Question:
Above is the screenshot of the site in development...
We have a DropdownList control and on its SelectedIndexChanged it postbacks, and we then change the site culture and it then loads the respective resources files.
'''
<asp:DropDownList ID="ddlLanguage" runat="server" CssClass="select-language" AutoPostBack="true">
<asp:ListItem Value="en-US" Text="English" title="/images/Flag_USA.gif"></asp:ListItem>
<asp:ListItem Value="it-IT" Text="Italiano" title="/images/Flag_Italian.gif"></asp:ListItem>
<asp:ListItem Value="fr-FR" Text="Francaise" title="/images/Flag_French.gif"></asp:ListItem>
</asp:DropDownList>
'''
'''
using System;
using System.Web;
using System.Threading;
using System.Globalization;
public class languagebase : System.Web.UI.Page
{
protected override void InitializeCulture()
{
try
{
string LanguageCode = Request["ctl00$ucMenu$ddlLanguage"]; // Language Drop Down Control in Front End
if (!LanguageCode.IsNullOrEmpty())
{
setCulture(LanguageCode); // Set Culture language from drop down
Request.Cookies["LanguageCode"].Value = LanguageCode; // Update REQUEST Cookie language from drop down
SetCookies(LanguageCode); // Set Cookie language from drop down
}
}
catch(Exception ex)
{
setCulture("en-US"); // Set default language
Request.Cookies["LanguageCode"].Value = "en-US"; // Update REQUEST Cookie language to default
SetCookies("en-US"); // Set default language
}
base.InitializeCulture();
}
private static void setCulture(string LanguageValue)
{
Thread.CurrentThread.CurrentUICulture = new CultureInfo(LanguageValue);
Thread.CurrentThread.CurrentCulture = CultureInfo.CreateSpecificCulture(LanguageValue);
}
public void SetCookies(string strLanguage)
{
System.Web.HttpContext.Current.Response.Cookies["LanguageCode"].Value = strLanguage;
System.Web.HttpContext.Current.Response.Cookies["LanguageCode"].Expires = DateTime.Now.AddDays(15);
}
}
'''
'''
public static Boolean IsNullOrEmpty(this String original)
{
return string.IsNullOrEmpty(original);
}
'''
'''
<li>
<img src="/images/my-listing.png" alt="" align="absmiddle" /><asp:HyperLink ID="hlnkMyProperties" runat="server" meta:resourcekey="hlnkMyProperties"></asp:HyperLink>
</li>
'''
> > Here, if I reload the page from the browser's addressbar then resources are loaded correctly.
I am just imaging how it is possible that the certain controls have English resources and some have old Italian resources when switching the culture?
I hope I have explained it well.
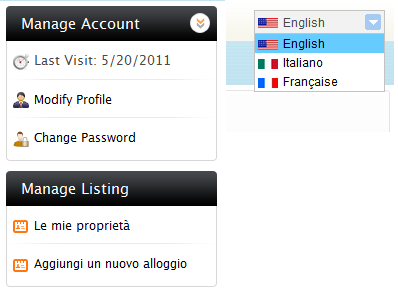
Answer: I changed the HyperLink control to the following syntax and voila! It's working now.
'''
<li>
<img src="/images/my-listing.png" alt="" align="absmiddle" /><a ID="hlnkMyProperties" runat="server"><%= GetLocalResourceObject("hlnkMyProperties")%></a>
</li>
'''